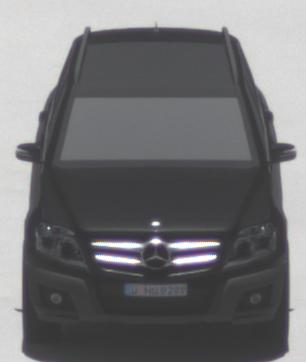
Make: Mercedes-Benz
Model: GLK 280
Detailed model: GLK-Class (204)
Model produced from: 2008/10
Model produced until: 2009/04
Doors: 5
Color: black
Road condition: dry road
Daytime: midday
Contrast: high contrast